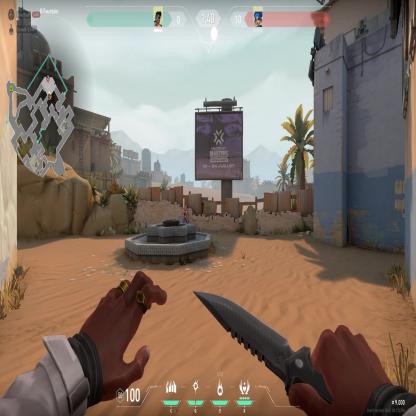
Label: enemy